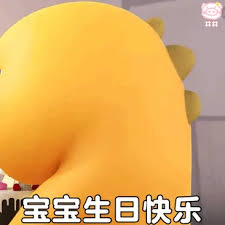
Label: nailong